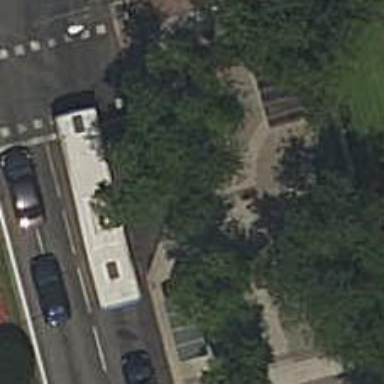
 serving as platform for public transportation."